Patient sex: F
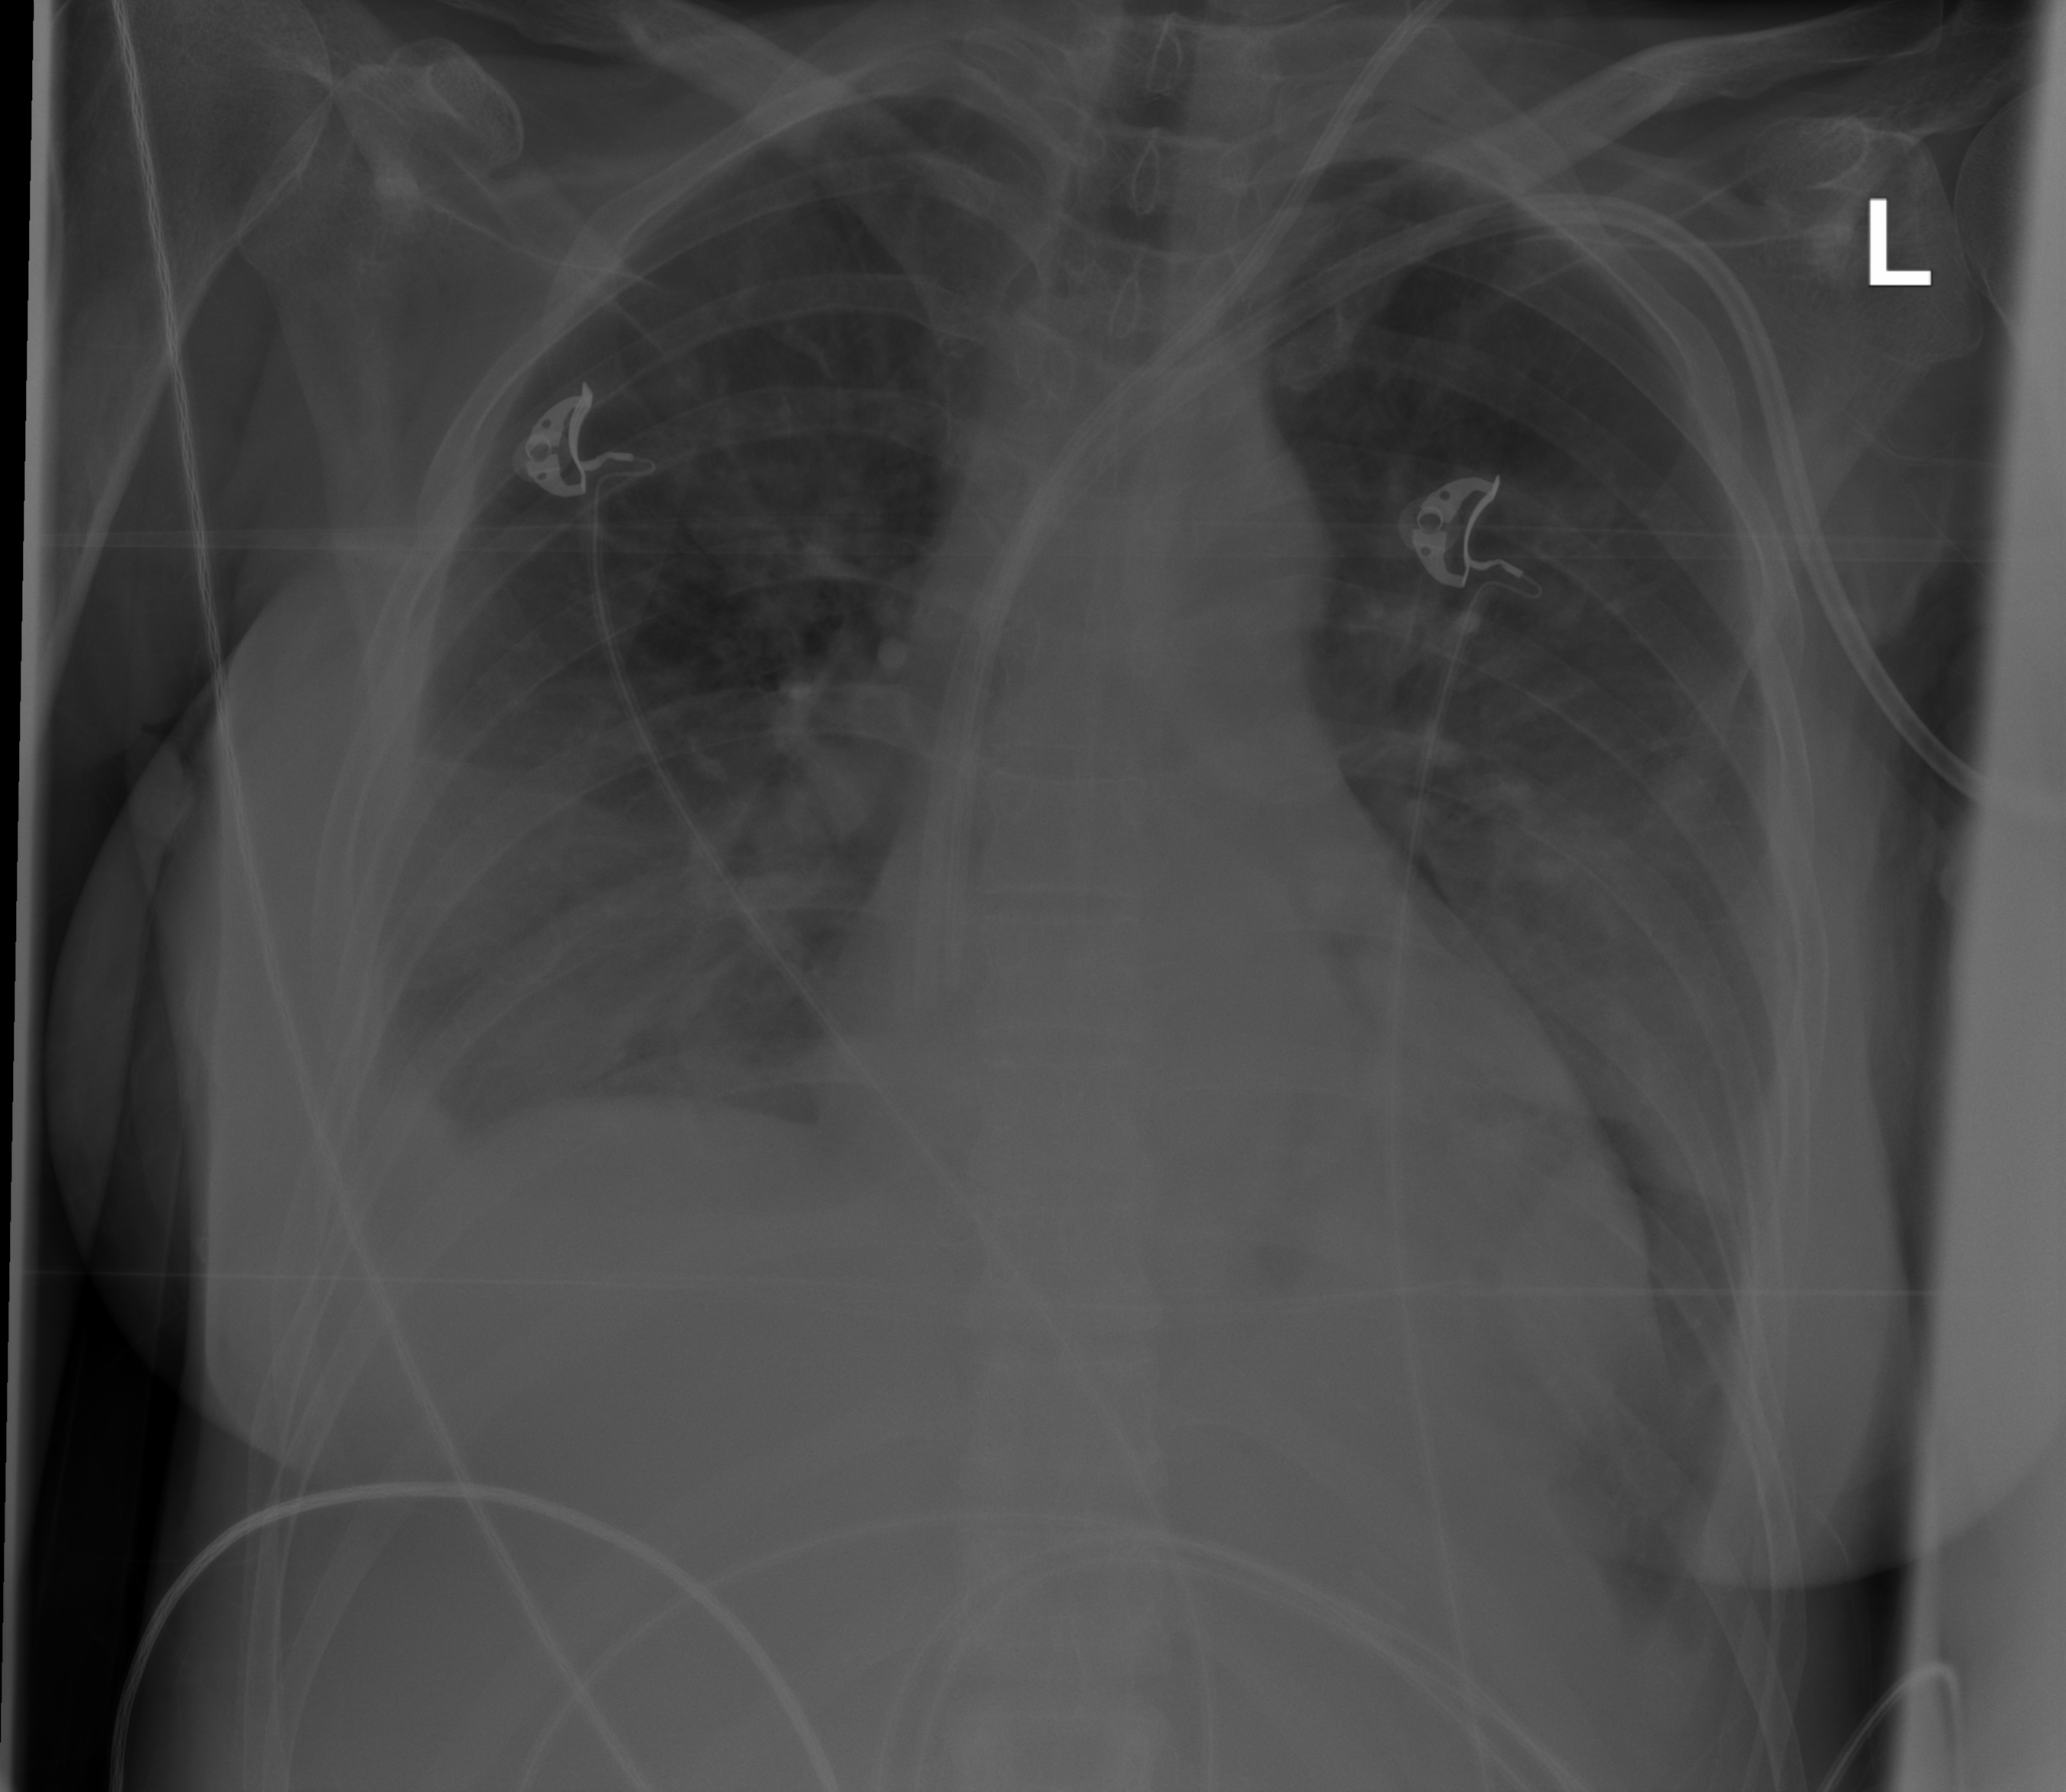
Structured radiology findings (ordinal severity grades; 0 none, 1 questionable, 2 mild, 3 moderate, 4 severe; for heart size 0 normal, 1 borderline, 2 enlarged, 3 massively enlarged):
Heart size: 0
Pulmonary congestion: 2
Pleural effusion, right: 3
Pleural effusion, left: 3
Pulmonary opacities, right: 2
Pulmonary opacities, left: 2
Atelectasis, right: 3
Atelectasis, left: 3